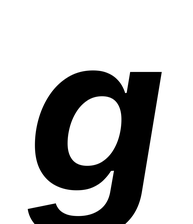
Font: Inter-Italic_Bold_Italic